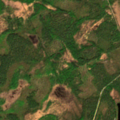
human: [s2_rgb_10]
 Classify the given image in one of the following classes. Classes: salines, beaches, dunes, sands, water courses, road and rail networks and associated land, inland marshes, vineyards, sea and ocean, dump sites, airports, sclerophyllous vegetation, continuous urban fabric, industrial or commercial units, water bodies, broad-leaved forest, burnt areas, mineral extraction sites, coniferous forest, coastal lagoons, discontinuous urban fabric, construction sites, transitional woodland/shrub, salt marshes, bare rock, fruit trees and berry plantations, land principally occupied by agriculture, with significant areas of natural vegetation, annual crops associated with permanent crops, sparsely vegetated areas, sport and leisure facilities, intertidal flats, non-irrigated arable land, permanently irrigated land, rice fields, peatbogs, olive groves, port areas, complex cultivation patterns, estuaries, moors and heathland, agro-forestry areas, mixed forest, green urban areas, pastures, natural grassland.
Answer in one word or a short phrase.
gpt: transitional woodland/shrub